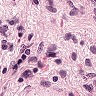
Metastatic tissue present: no